Field crop: maize
Growth stage: 1
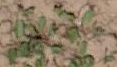
Species: convolvulus